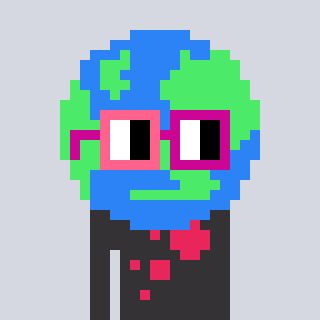
a pixel art character with square pink and red glasses, a earth-shaped head and a grayscale-colored body on a cool background